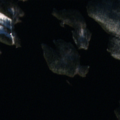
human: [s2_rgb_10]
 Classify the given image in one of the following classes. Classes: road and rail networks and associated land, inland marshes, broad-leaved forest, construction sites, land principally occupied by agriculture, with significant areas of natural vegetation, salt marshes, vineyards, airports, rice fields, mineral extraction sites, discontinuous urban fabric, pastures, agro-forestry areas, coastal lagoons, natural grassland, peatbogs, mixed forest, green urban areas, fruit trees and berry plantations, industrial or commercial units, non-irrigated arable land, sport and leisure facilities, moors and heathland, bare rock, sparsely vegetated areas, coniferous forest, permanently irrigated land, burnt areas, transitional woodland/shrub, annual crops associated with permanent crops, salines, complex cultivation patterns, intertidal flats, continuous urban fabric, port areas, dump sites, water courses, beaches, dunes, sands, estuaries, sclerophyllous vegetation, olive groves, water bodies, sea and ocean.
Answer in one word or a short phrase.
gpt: coniferous forest, mixed forest, water bodies